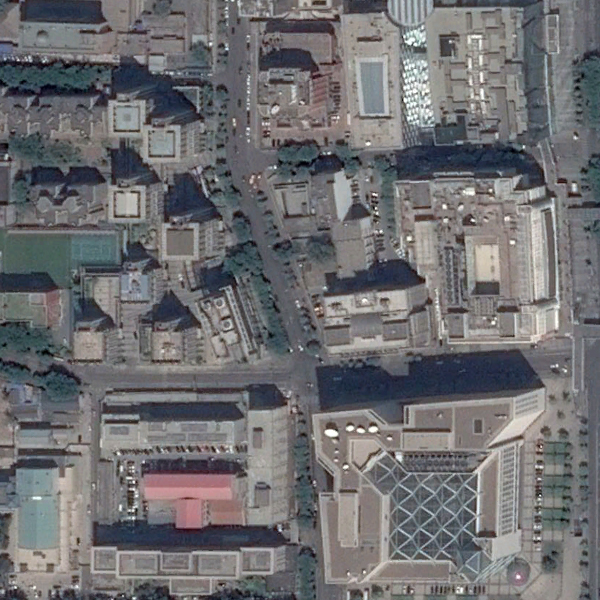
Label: Commercial